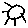
Label: sun